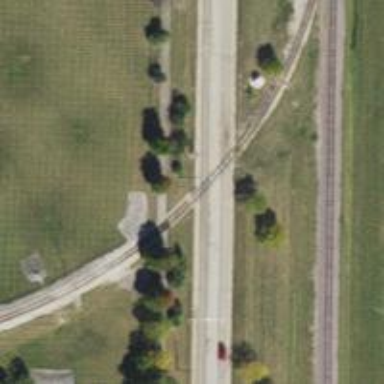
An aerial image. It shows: Rail spur service.